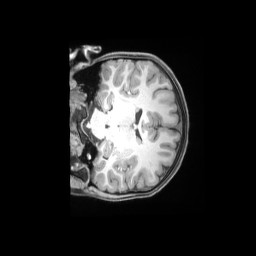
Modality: T1w
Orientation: coronal
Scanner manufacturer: siemens
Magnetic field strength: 3 T
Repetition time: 2.53 s
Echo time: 0.00169 s